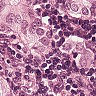
Metastatic tissue present: yes